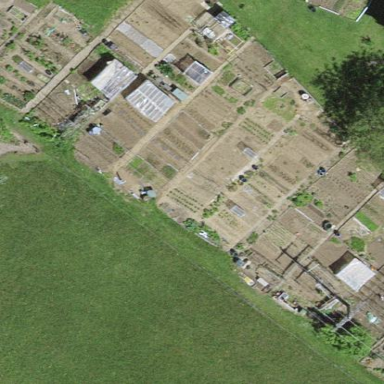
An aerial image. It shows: Area designated for allotments.